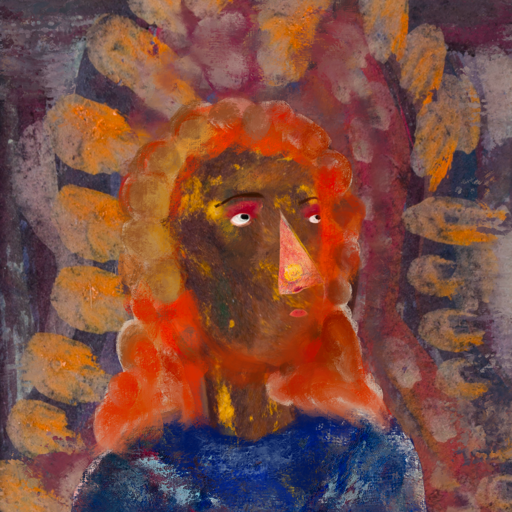
Background: Doll, Head And Neck Side: Comrade, Face Side: Irani, Bust: Irani, Hair Side: Rupkatha, Head Accessory: Blank, Second Necklace: Blank, Necklace: Blank, Baby: Blank